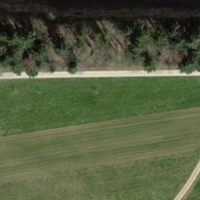
EUNIS habitat code: 52
Species observed at this site:
Prunus spinosa